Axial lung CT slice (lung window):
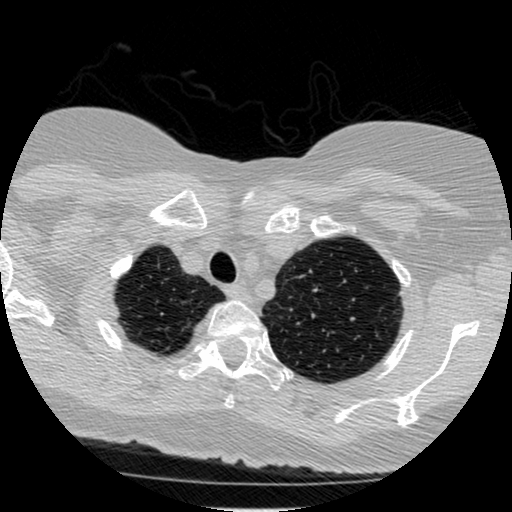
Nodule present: no